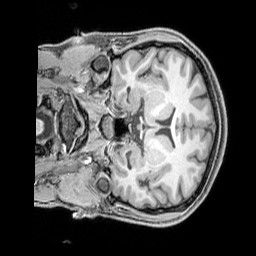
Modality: T1w
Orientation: coronal
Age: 19
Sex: female
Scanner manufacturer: siemens
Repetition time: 2.3 s
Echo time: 0.00226 s